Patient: sex M, age 62
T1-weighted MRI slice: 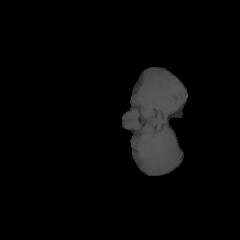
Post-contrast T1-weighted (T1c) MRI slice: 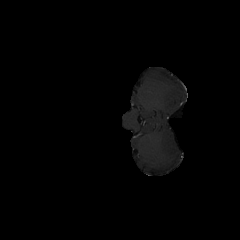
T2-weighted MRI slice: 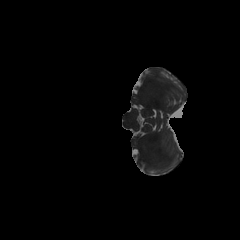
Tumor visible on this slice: no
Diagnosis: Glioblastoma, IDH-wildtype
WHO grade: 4